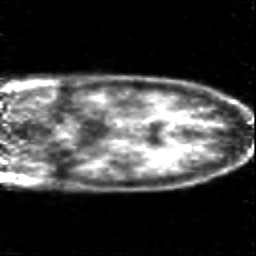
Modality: PET
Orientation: coronal
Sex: female
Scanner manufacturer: siemens